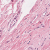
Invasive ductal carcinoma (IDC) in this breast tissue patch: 0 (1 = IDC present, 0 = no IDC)